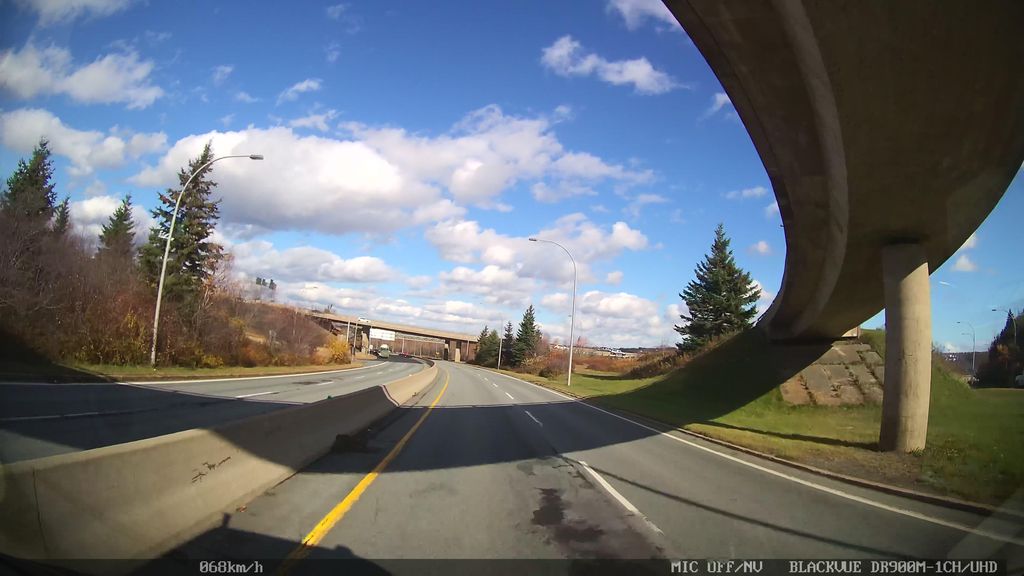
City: halifax